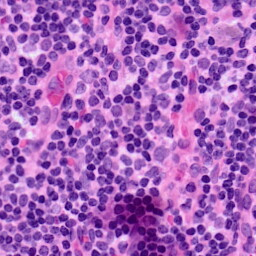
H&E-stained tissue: LymphNode